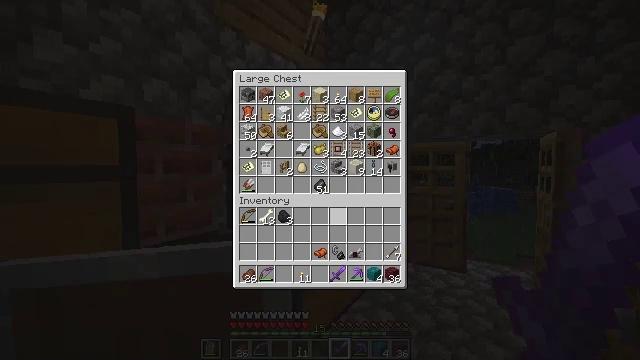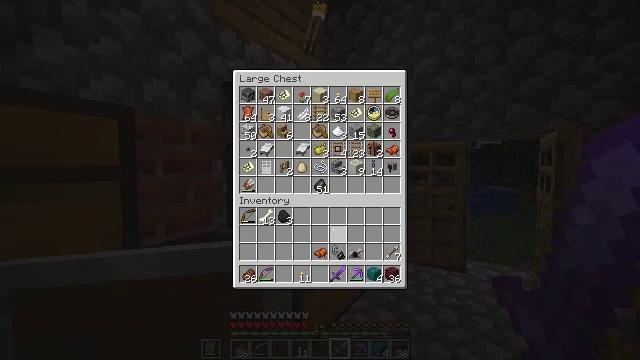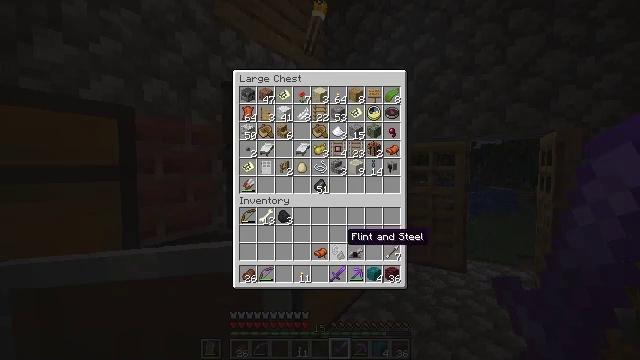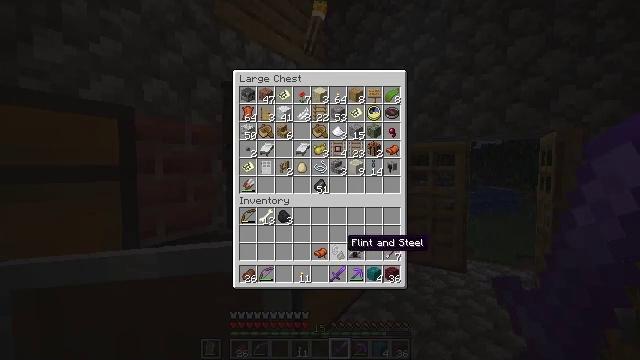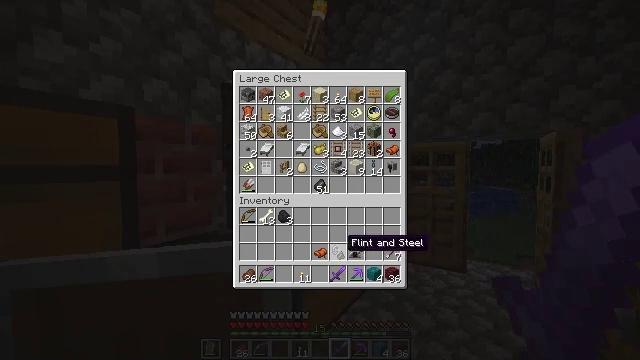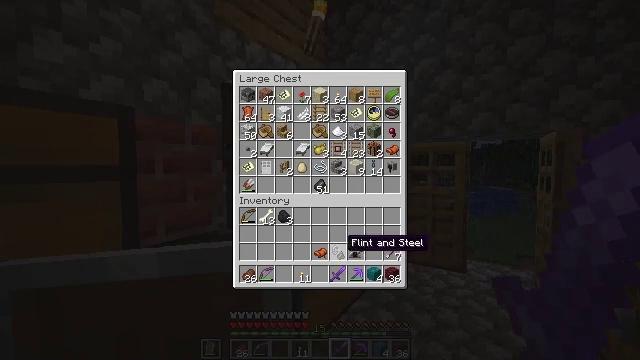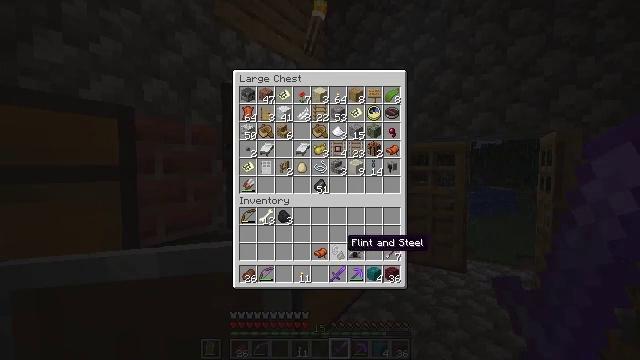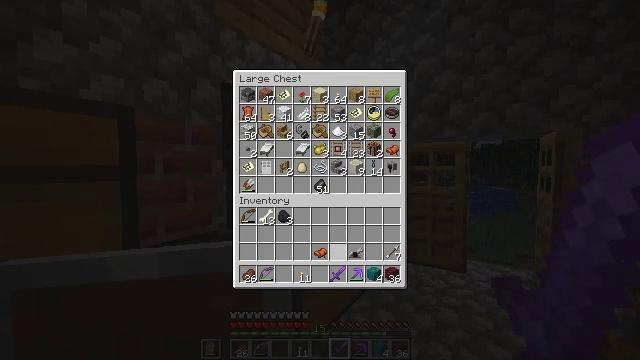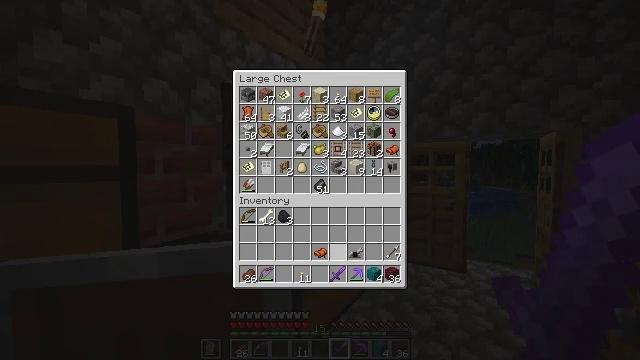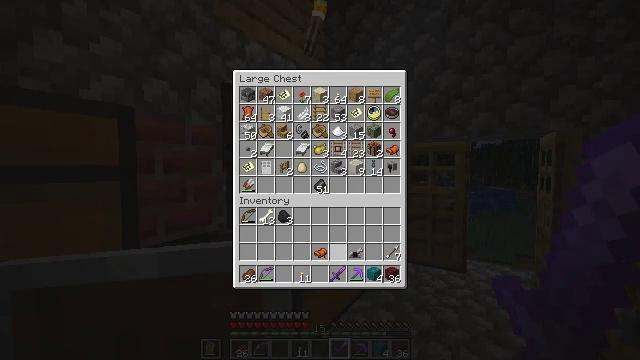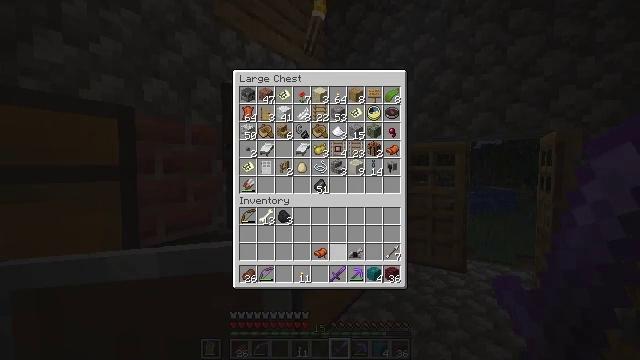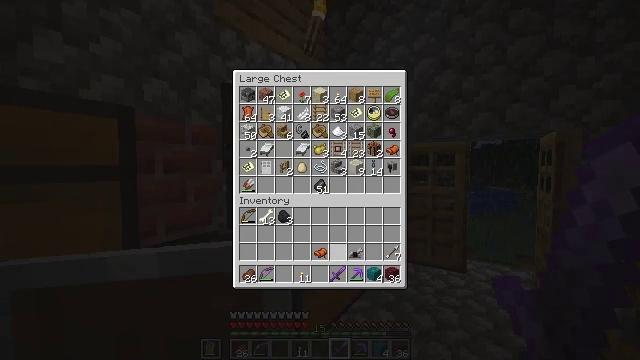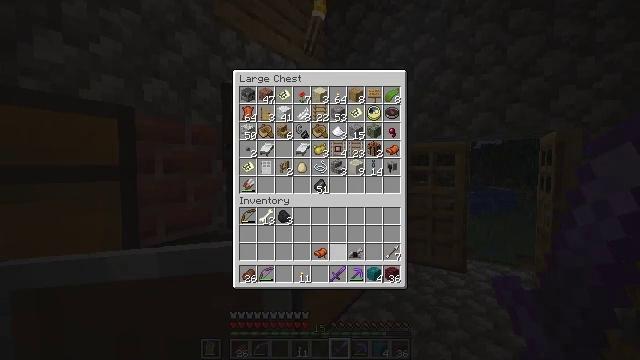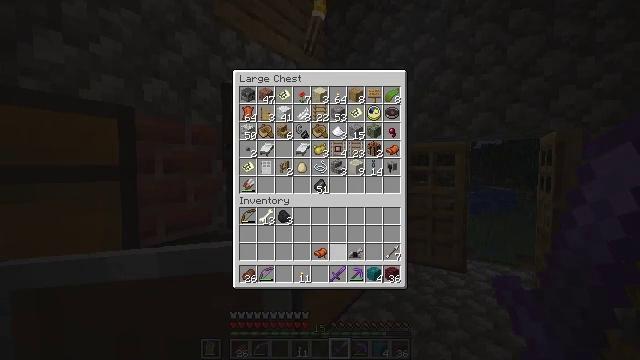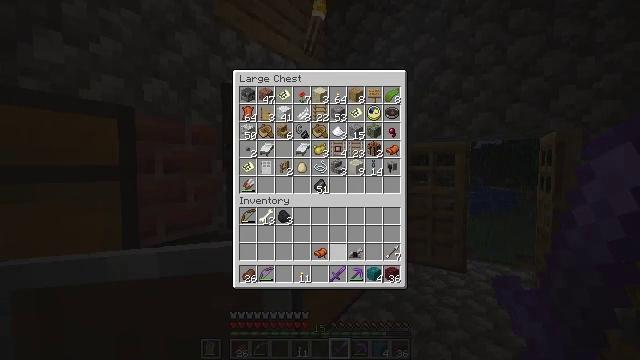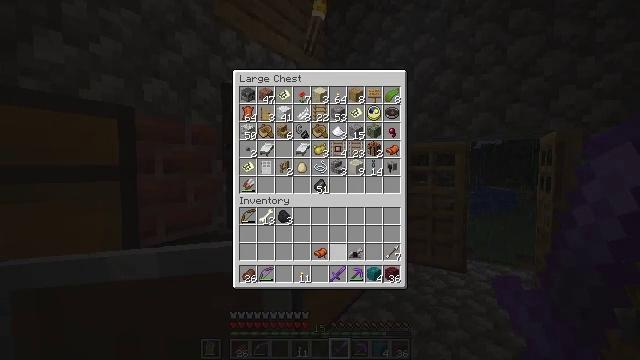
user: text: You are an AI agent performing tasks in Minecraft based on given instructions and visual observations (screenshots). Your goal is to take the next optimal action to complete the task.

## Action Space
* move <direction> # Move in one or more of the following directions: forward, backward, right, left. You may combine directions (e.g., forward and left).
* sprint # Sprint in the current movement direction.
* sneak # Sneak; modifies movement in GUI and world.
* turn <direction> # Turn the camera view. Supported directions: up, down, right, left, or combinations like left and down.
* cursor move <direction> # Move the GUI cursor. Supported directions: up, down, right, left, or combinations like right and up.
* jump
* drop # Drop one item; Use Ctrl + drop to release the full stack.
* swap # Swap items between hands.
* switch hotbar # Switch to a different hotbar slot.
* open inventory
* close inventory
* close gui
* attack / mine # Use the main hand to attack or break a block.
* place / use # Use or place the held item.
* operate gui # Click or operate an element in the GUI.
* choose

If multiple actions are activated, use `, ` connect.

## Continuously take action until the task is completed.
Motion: motion action
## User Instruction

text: In the crafting menu, combine ender pearl and blaze powder for an ender eye.
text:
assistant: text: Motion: sneak, turn down
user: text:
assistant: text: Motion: sneak, turn down
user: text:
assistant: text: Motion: sneak
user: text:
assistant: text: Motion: sneak
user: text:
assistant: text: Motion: sneak
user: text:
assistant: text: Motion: sneak
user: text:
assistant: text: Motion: sneak, use / place
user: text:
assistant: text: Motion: sneak, use / place
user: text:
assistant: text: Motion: sneak
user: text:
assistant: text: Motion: sneak
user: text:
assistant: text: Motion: sneak
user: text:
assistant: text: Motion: sneak
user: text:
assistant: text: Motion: sneak
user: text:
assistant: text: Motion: sneak
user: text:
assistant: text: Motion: sneak
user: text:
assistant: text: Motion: sneak
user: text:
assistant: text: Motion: sneak
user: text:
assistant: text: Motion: sneak
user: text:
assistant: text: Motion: sneak
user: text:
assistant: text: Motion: sneak
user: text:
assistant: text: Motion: sneak
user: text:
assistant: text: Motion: sneak
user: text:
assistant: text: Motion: close inventory
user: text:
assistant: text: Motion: close inventory
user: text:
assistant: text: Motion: turn right, close inventory
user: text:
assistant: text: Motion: turn right
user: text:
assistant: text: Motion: turn right and down
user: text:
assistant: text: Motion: turn right and down
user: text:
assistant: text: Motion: turn right and down
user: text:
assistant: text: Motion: turn right and down